Question: The index Management page from back end is just showing a blank page. I am not using any custom theme for admin side but it is not showing up.
The header and footer and all other content of the page is there but the re-indexing table is not showing, as shown in image.

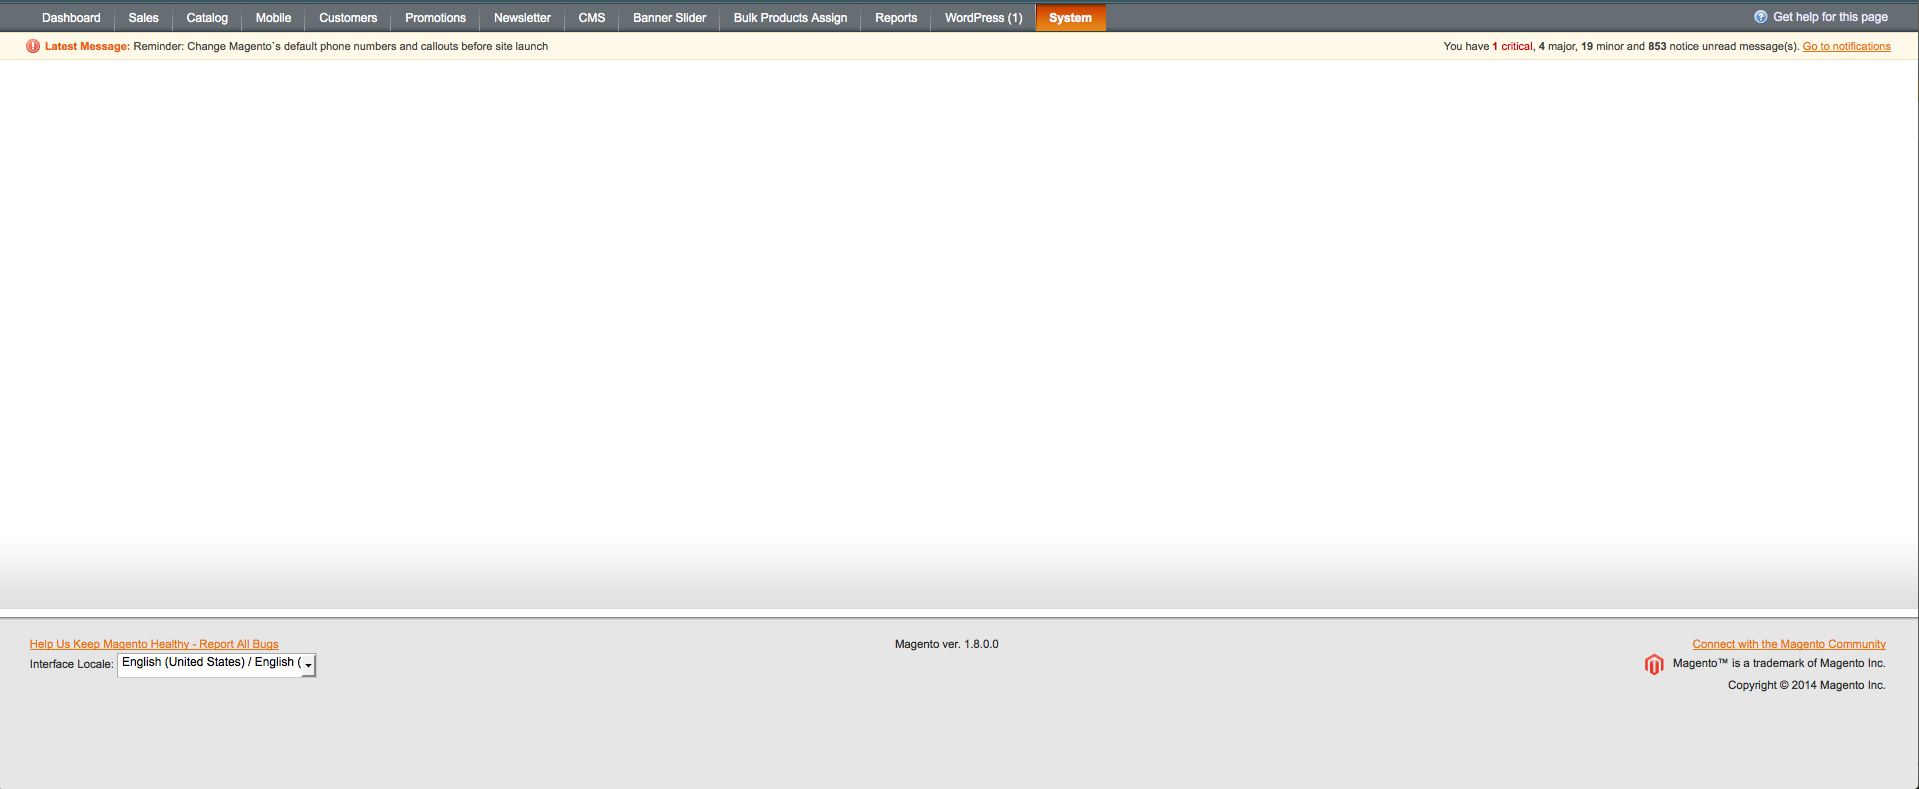
Answer: This can be caused by unexpected termination of previous reindex. You can try make reindex manually via cmd/terminal (go to magento root/shell and type php indexer.php --reindexall) and then try to go to this page again.
Also, you can enable errors displaying in magento via editing index.php - uncomment line 77 and change line 73 to 'if (!isset($_SERVER['MAGE_IS_DEVELOPER_MODE'])) {' - this may give you more info about error